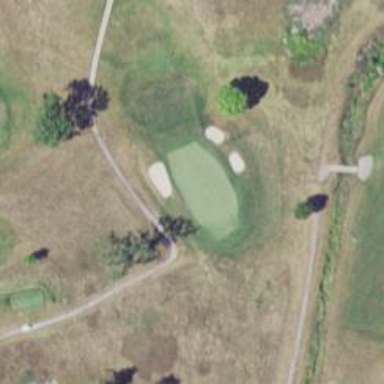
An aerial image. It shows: Path used for both walking and golf.